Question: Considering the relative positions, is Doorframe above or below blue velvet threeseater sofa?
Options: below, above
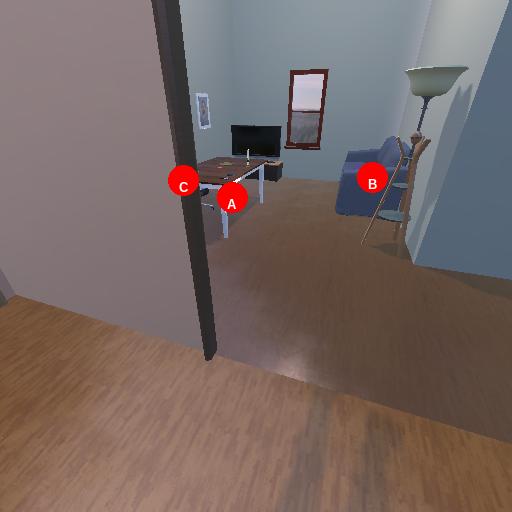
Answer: below